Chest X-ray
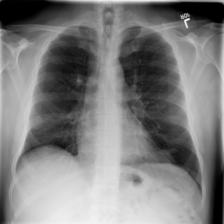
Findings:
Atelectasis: negative
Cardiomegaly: negative
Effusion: negative
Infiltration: positive
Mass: negative
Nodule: negative
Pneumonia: negative
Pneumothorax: negative
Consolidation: negative
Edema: negative
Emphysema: negative
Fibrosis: negative
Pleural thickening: negative
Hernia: negative